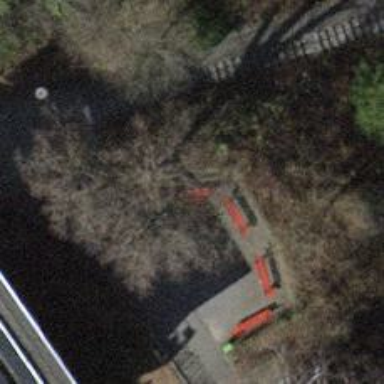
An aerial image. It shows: Red bench.